Question: This is a much simpler question.
'''
private static AplotBaseDialog dlg;
public Object execute(final ExecutionEvent event) throws ExecutionException {
if (dlg == null){
try {
Shell shell = HandlerUtil.getActiveWorkbenchWindowChecked(event).getShell();
dlg = new AplotBaseDialog(shell, session);
}
catch {
}
dlg.open();
return null;
}
'''
Ok the above code checks and see if dlg is null. If it is null then create a new dialog.
Then it opens the dialog.
This works when dlg is null. But if dlg is not null, I get a error at the line dlg.open().
The error is pointing to this code in the dialog class
'''
@Override
protected Control createContents(Composite parent) {
Control contents = super.createContents(parent); <==== Right Here
setTitle("Title");
setMessage("Message");
if (image != null) {
setTitleImage(image);
}
return contents;
}
'''
So my question is how can I open the dialog when dlg != null?
Adding some of the error message

line 110 in AplotBaseDialog
'''
Control contents = super.createContents(parent);
'''
line 48 in AplotDialogHandler
'''
dlg.open();
'''
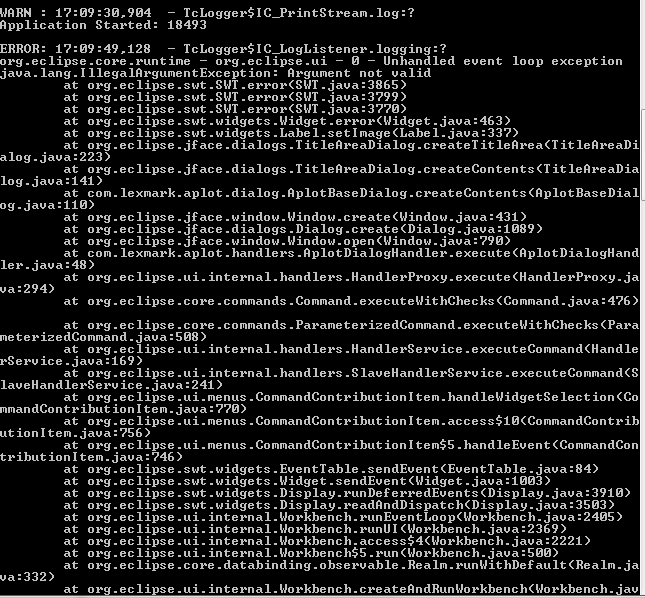
Answer: > java.lang.IllegalArgumentException: Argument not valid...at org.eclipse.swt.widgets.Label.setImage(Label.java:337)
JavaDoc of <URL> tells you the following:
> IllegalArgumentException -ERROR_INVALID_ARGUMENT - if the image has been disposed
So, it seems like you already disposed the image you are trying to set.
---
There are two solutions for this:
1. Wait with the disposal of the image until your main application is closed.
2. Dispose the image when the dialog is closed, but create a new one, when you reopen it.